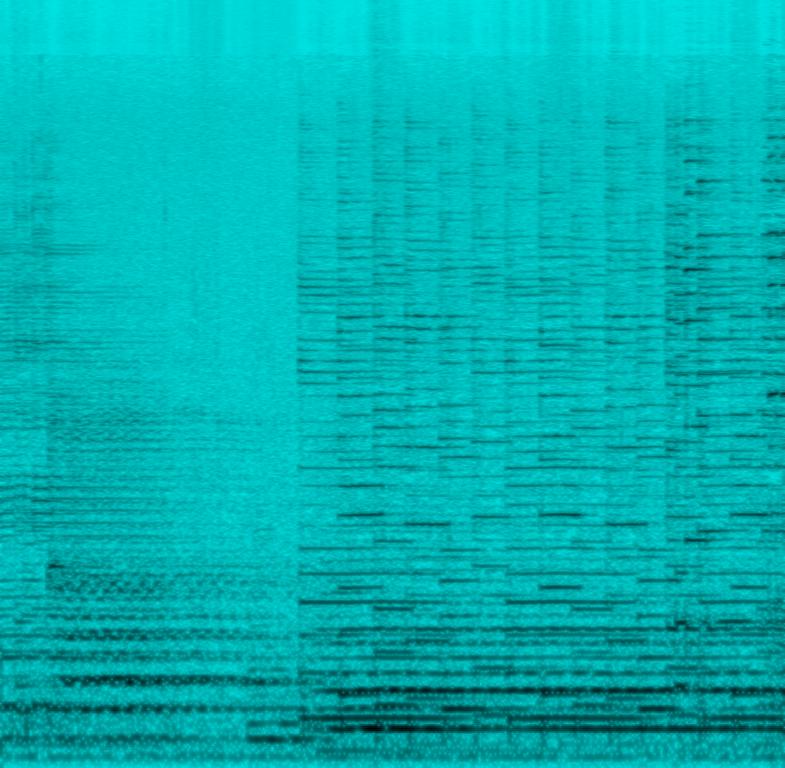
This is a classical harpsichord piece that elicits a feeling of suspense and tension in the listener. There are low sustained cellos which provide a contrast to the bright tones of the harpsichord. The piece feels haunting and has a sense of drama about it.